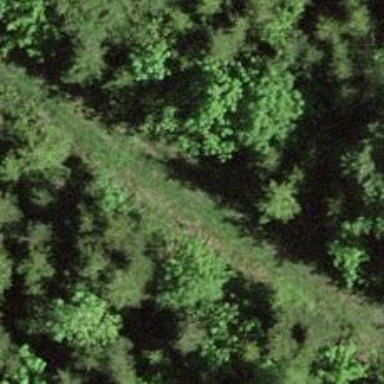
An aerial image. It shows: Grassy path.